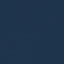
Land use / land cover: SeaLake